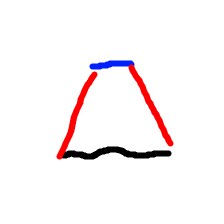
Shape: trapezoid